Question: I'm new in programing Java and I want to learn more. I hear about 'libgdx' and 'box2d', and I want to play a bit with them, I want to create a field with an object that changes the gravity when the screen is touched. My problem is the field, I want to implement something like this:

But I don't know how this shape is called, to look over the internet, and how I should keep in memory this shape...
Can you give me some advices and examples, please? :)
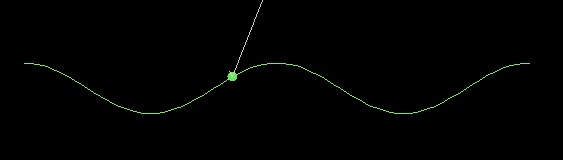
Answer: Shapes like those are called "Spline"s. There are several different kinds of those.
In Box2D terms you would create a Body with an Edge-Fixture and Box2D will then keep this shape itself, once it was created in the World.
I think you are probably trying to achieve some kind of "ground". So you might want to check out this article: <URL>